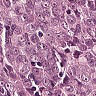
Metastatic tissue present: yes